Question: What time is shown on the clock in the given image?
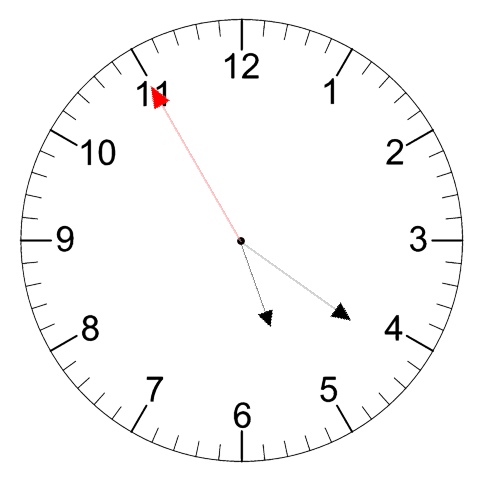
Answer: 05:20:55